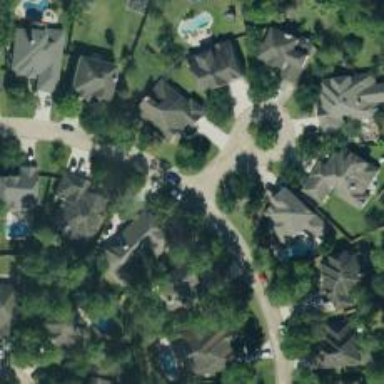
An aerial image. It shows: Residential road.